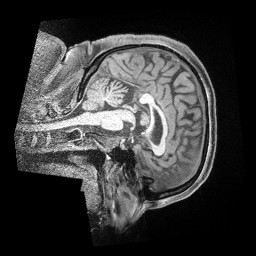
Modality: T1w
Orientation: sagittal
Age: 31
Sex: female
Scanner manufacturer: siemens
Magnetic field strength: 3 T
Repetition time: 2 s
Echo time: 0.00211 s